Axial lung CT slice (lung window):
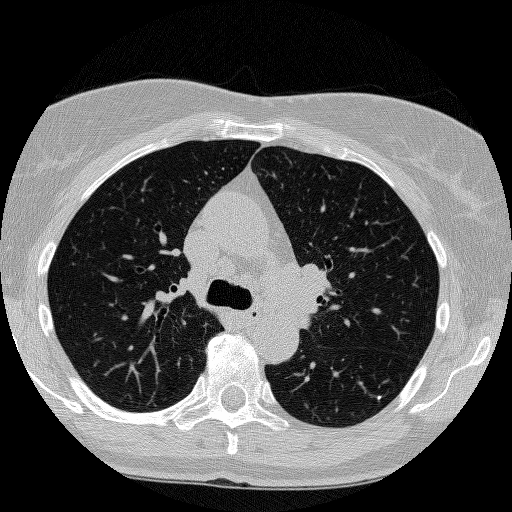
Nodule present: no